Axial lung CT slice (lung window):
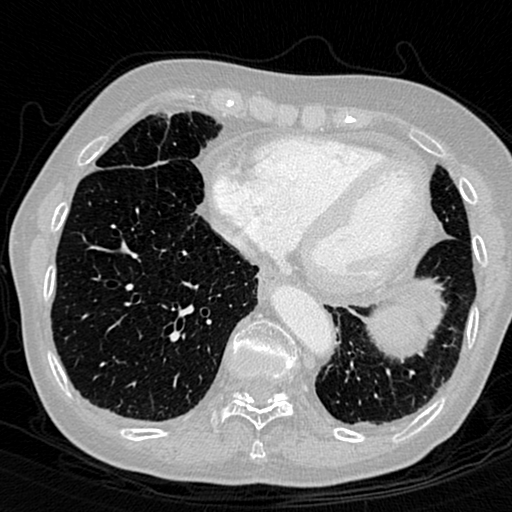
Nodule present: no